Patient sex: F
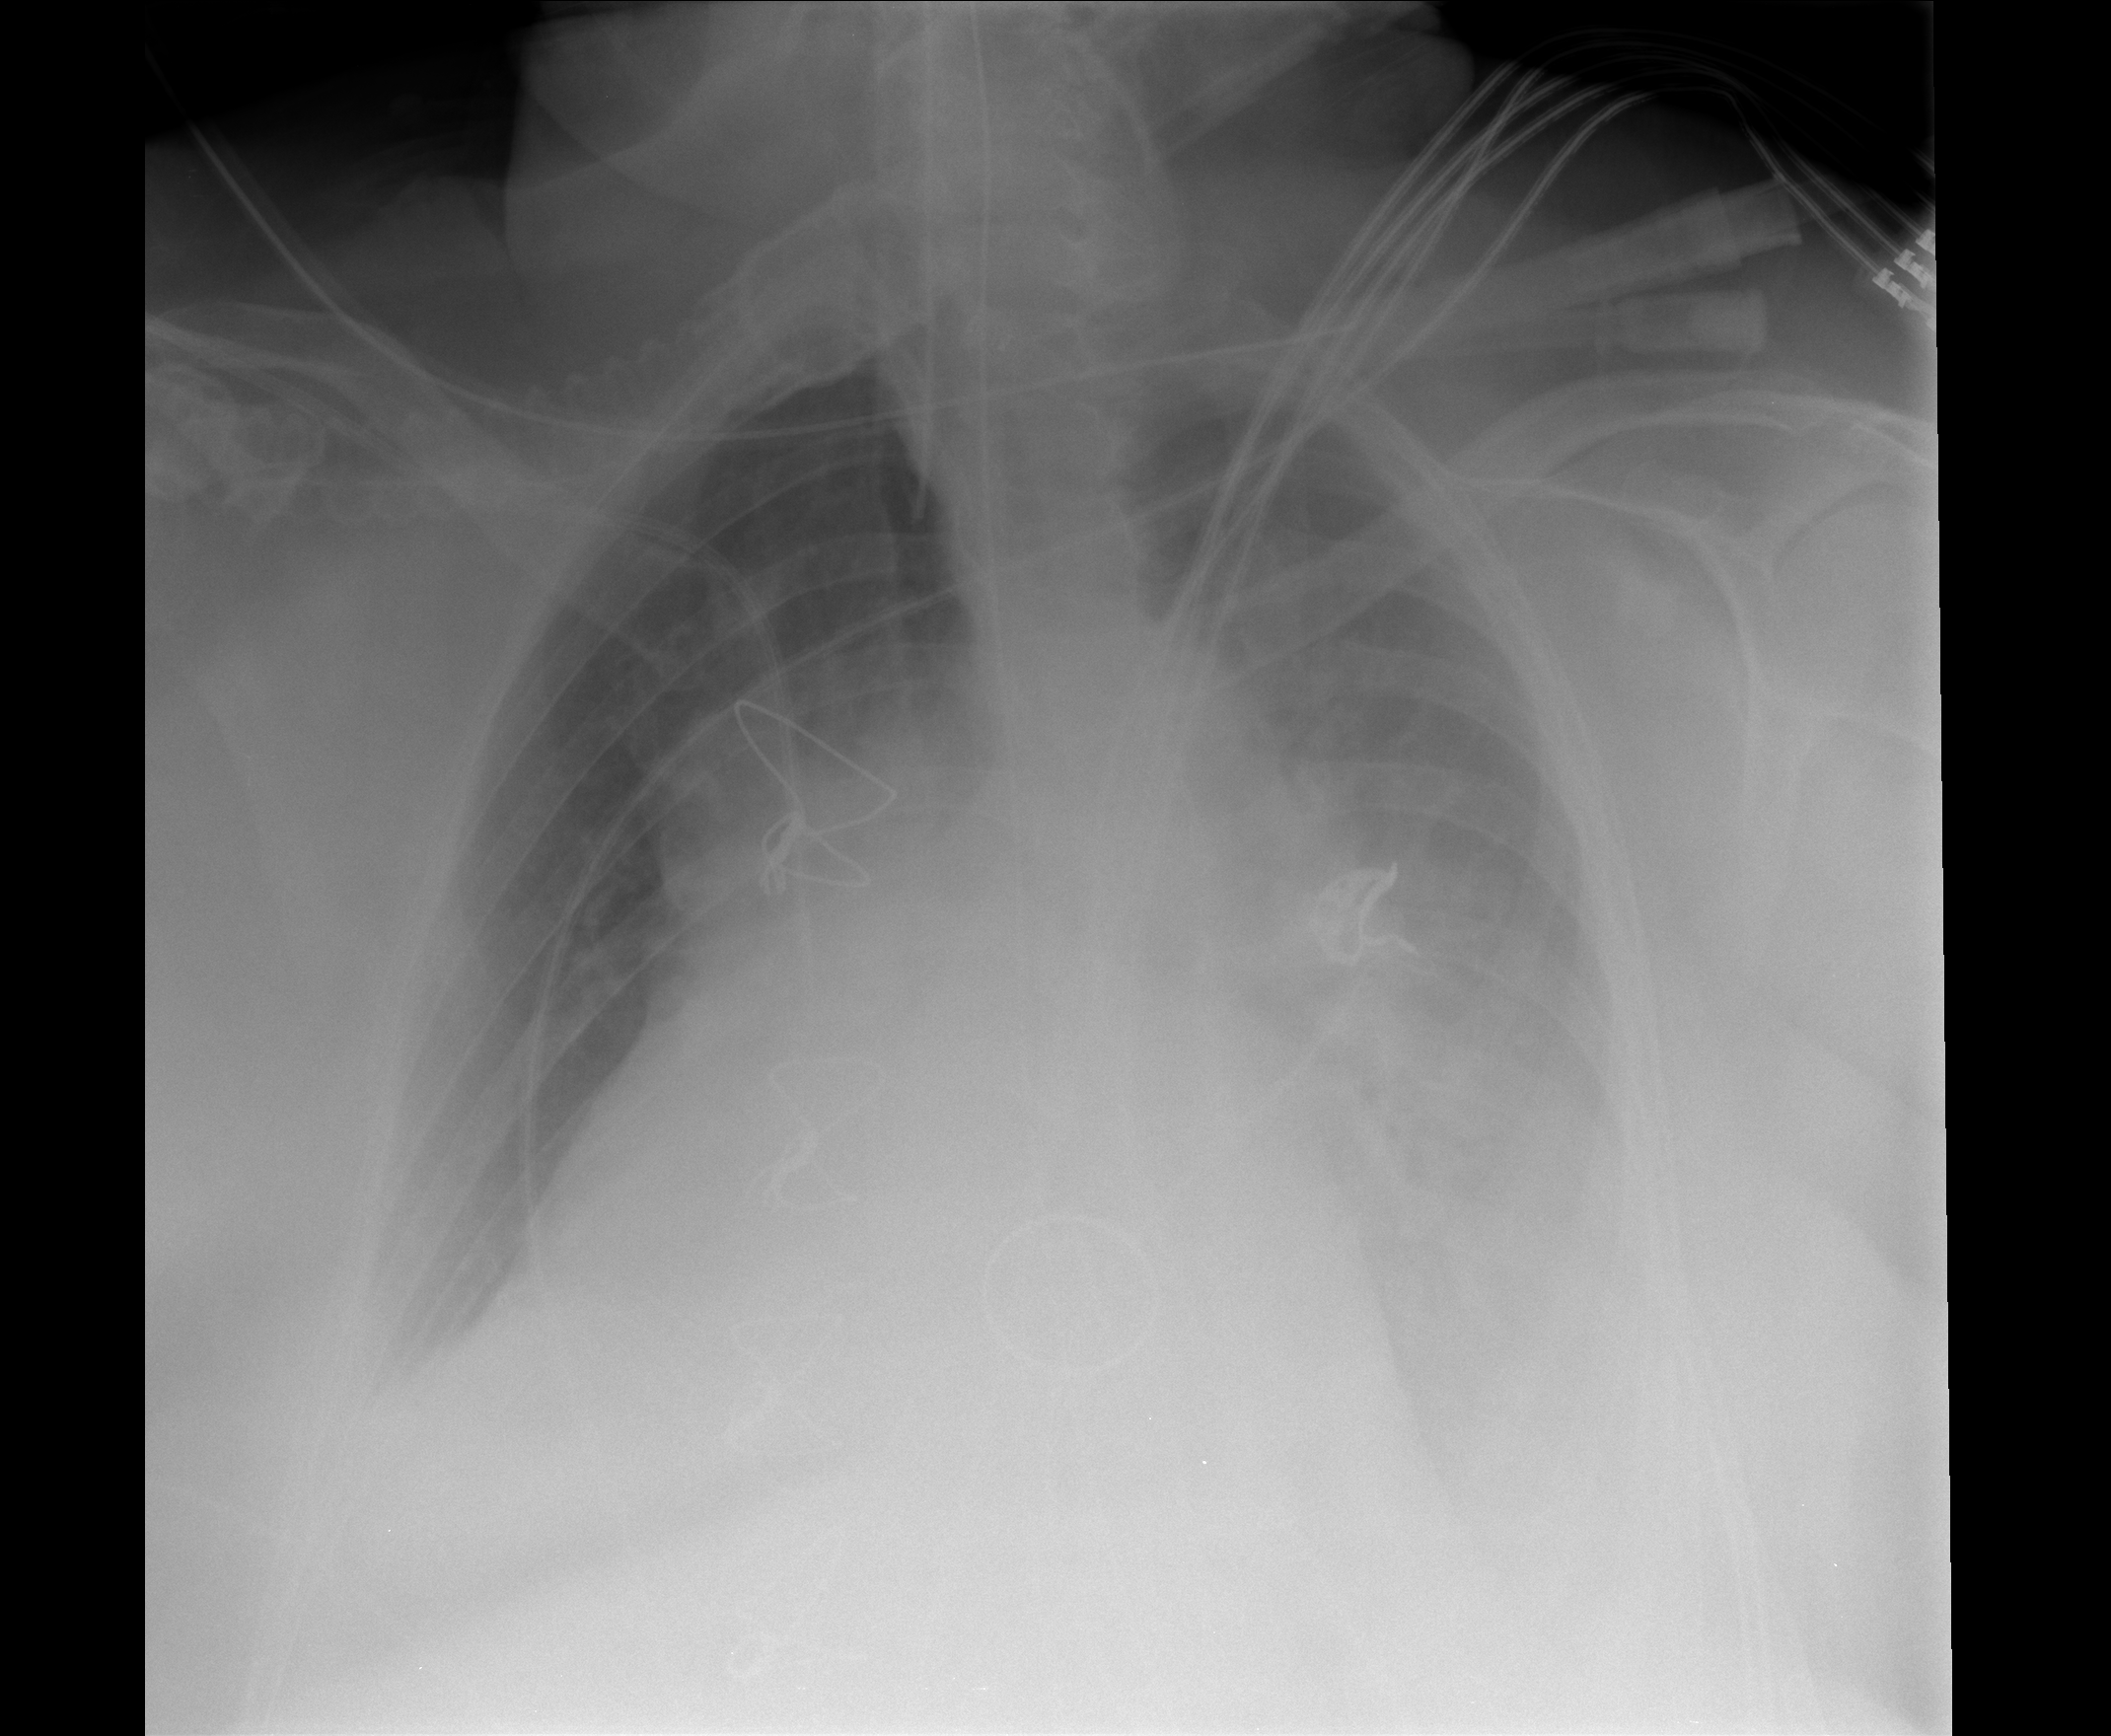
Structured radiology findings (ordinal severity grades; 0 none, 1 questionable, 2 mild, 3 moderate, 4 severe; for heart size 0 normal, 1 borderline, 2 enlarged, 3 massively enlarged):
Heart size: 3
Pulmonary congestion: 2
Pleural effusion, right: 2
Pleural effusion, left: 3
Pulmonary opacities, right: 0
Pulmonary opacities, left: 1
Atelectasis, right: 2
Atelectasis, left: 2